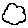
Label: cloud